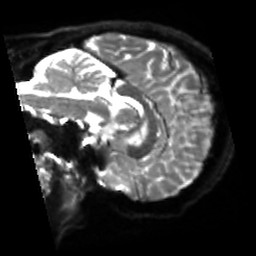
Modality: sbref
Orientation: sagittal
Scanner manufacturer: siemens
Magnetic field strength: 3 T
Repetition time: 4 s
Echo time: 0.0594 s